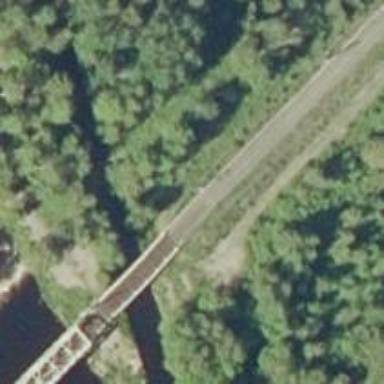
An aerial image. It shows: Bridge carrying continuous electrified railway tracks with contact line.